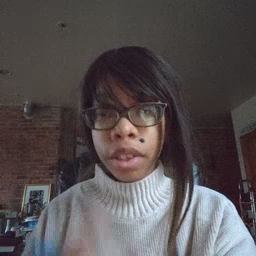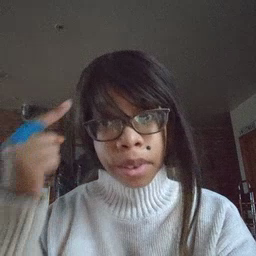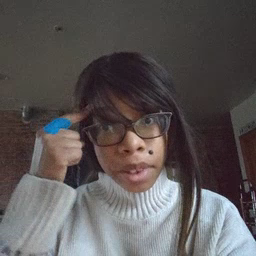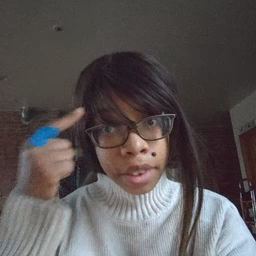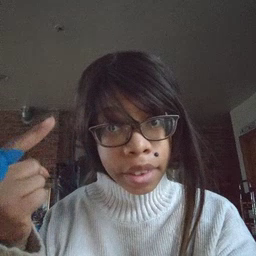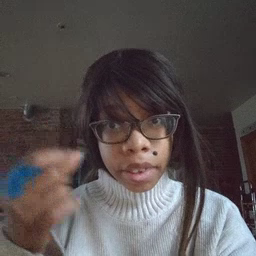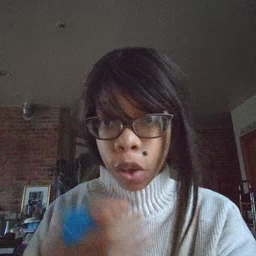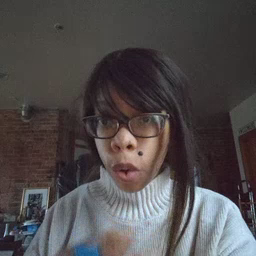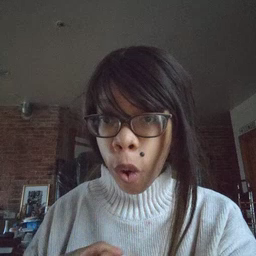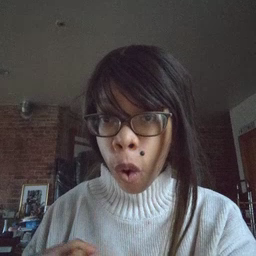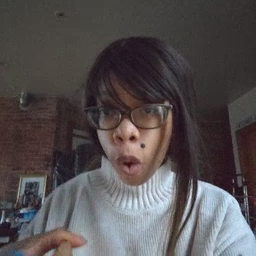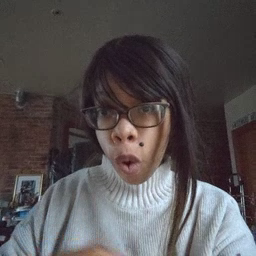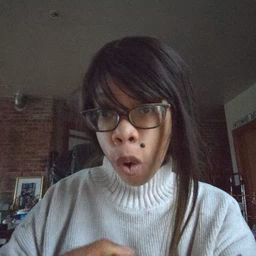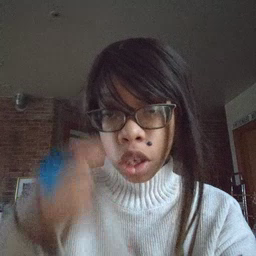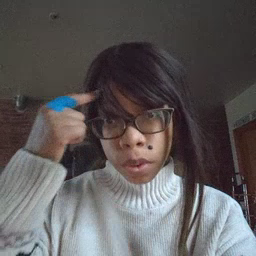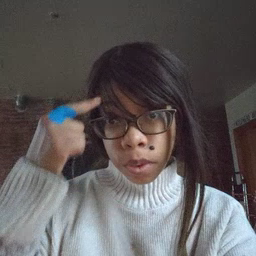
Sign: penny